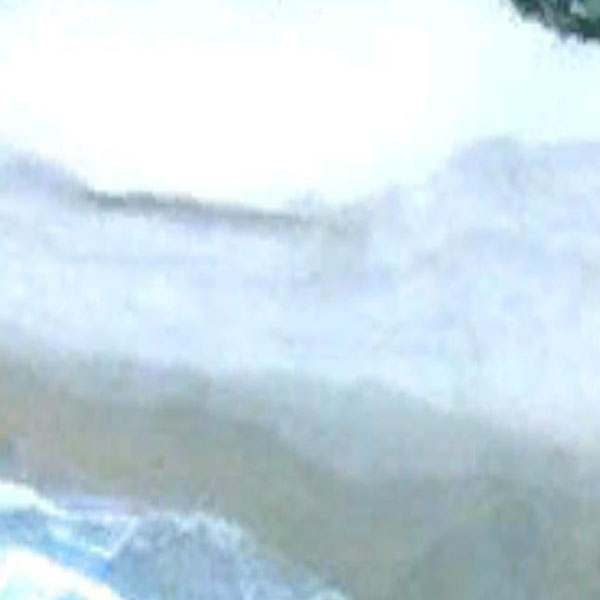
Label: Beach